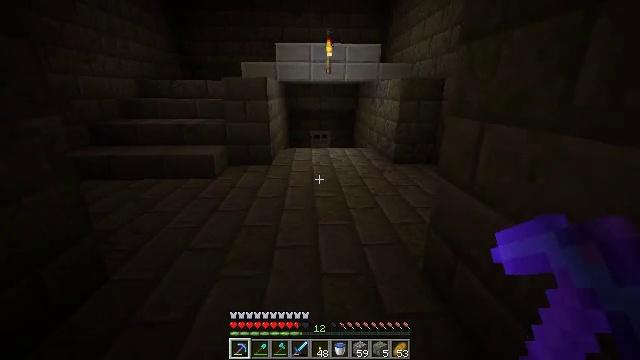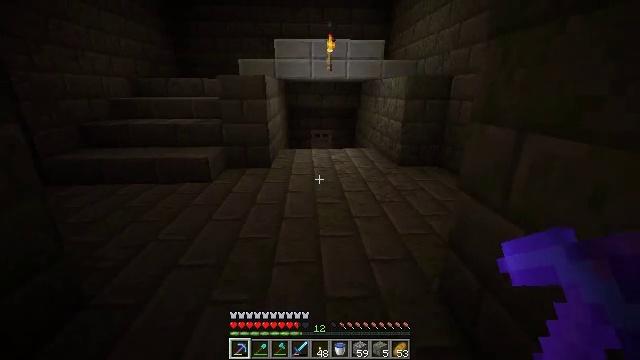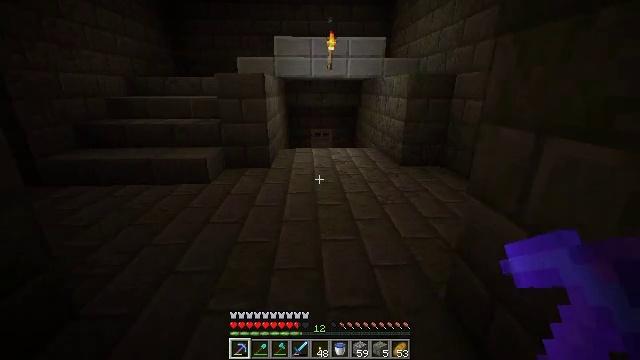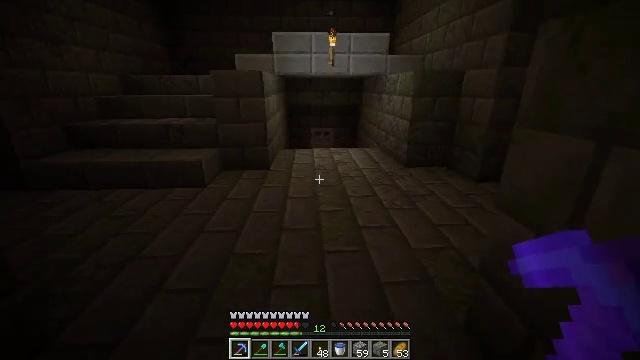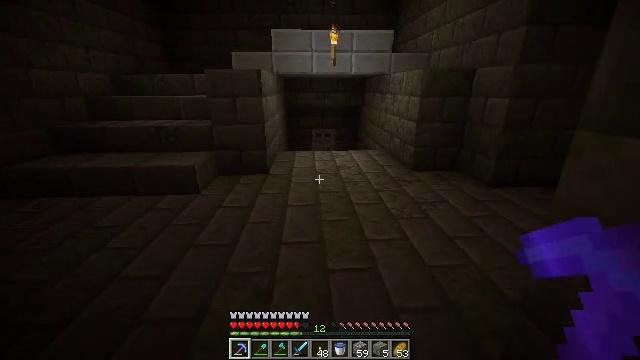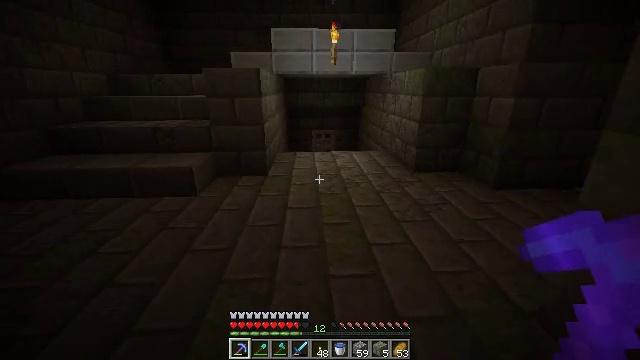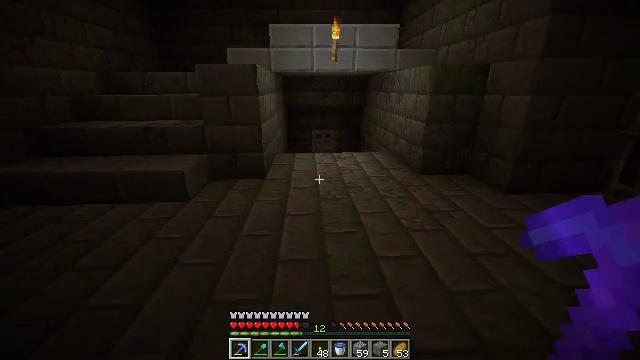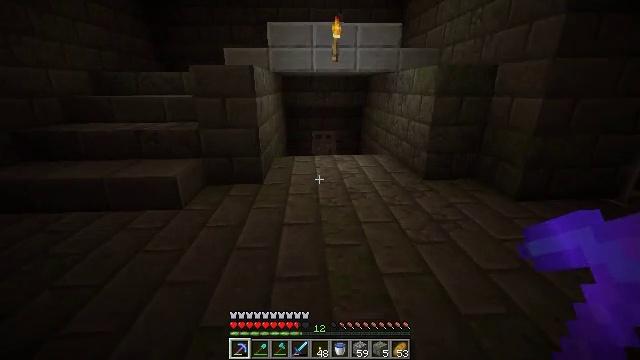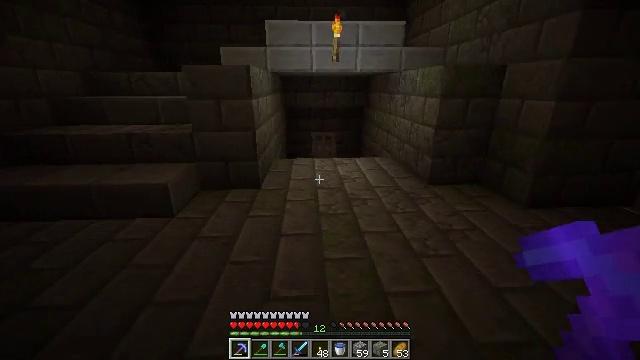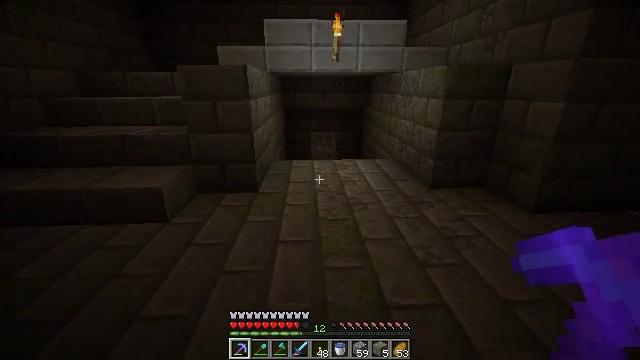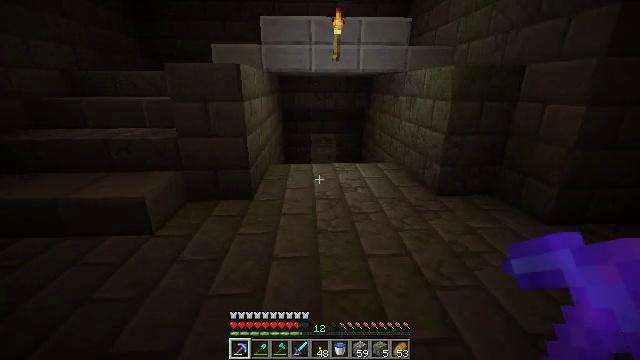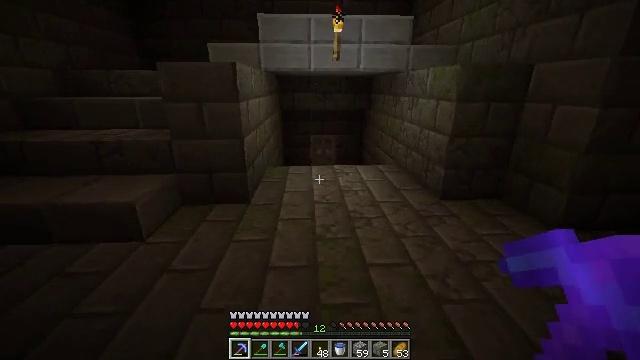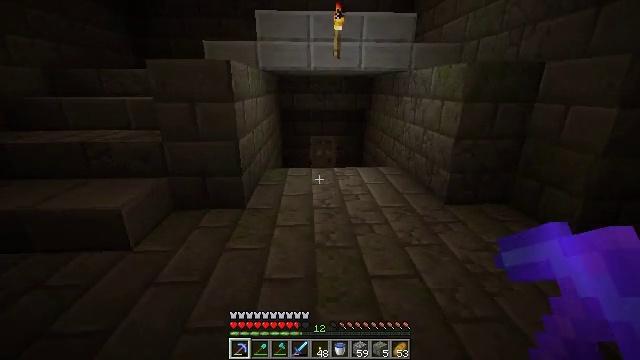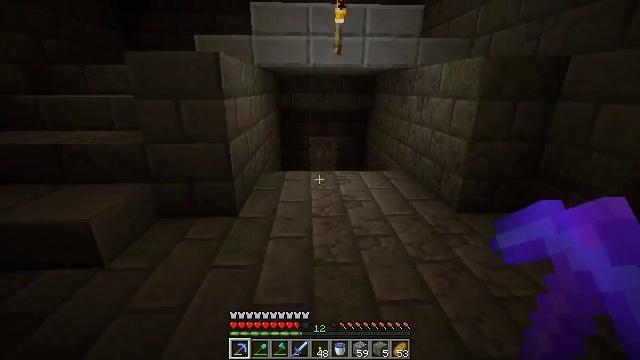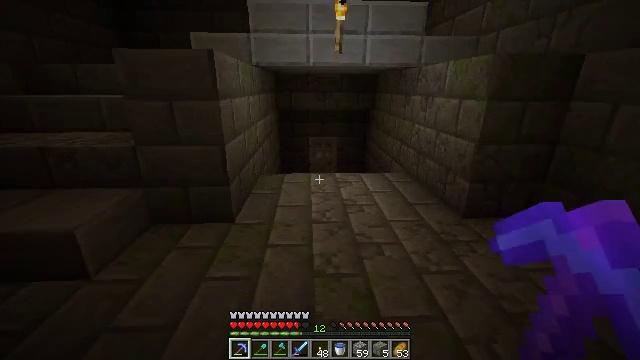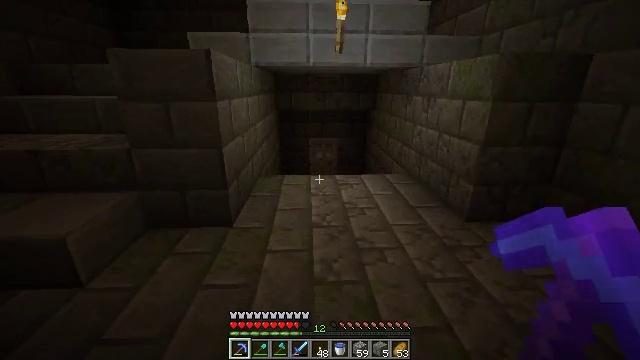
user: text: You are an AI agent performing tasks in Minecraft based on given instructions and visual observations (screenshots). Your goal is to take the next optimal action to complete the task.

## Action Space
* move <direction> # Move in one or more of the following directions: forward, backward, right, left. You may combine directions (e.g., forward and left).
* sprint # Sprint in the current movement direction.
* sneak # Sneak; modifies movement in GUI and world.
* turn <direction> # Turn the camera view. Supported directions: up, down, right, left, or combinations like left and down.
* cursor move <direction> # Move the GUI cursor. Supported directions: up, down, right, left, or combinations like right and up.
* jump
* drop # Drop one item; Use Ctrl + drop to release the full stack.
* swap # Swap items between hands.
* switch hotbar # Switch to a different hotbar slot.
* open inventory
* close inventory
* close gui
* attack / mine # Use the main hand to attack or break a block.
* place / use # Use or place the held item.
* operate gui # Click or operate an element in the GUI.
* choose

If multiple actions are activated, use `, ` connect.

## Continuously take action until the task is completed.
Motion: motion action
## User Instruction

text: Break the iron door.
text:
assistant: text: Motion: move forward
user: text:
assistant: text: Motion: move forward
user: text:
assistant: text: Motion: move forward
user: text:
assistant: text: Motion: move forward
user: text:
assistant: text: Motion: move forward
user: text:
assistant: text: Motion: move forward
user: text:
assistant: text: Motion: move forward
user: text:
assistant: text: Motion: move forward
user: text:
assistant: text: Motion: move forward
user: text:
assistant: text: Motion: move forward
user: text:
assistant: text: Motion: move forward
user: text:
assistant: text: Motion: move forward
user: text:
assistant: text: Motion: move forward
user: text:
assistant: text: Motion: move forward
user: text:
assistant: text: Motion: move forward
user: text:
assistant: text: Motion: move forward, turn right and down
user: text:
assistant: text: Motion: move forward, turn right and down
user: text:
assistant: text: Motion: move forward
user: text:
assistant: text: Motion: move forward
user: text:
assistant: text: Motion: move forward
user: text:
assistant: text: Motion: move forward
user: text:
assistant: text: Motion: move forward
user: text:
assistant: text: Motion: move forward
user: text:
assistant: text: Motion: no_op
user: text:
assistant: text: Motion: no_op
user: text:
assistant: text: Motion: turn right
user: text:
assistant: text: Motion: move right, turn right and up
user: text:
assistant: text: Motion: move right, turn right and up
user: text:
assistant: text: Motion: move right, turn right and up
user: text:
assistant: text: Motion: move right, turn right